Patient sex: M
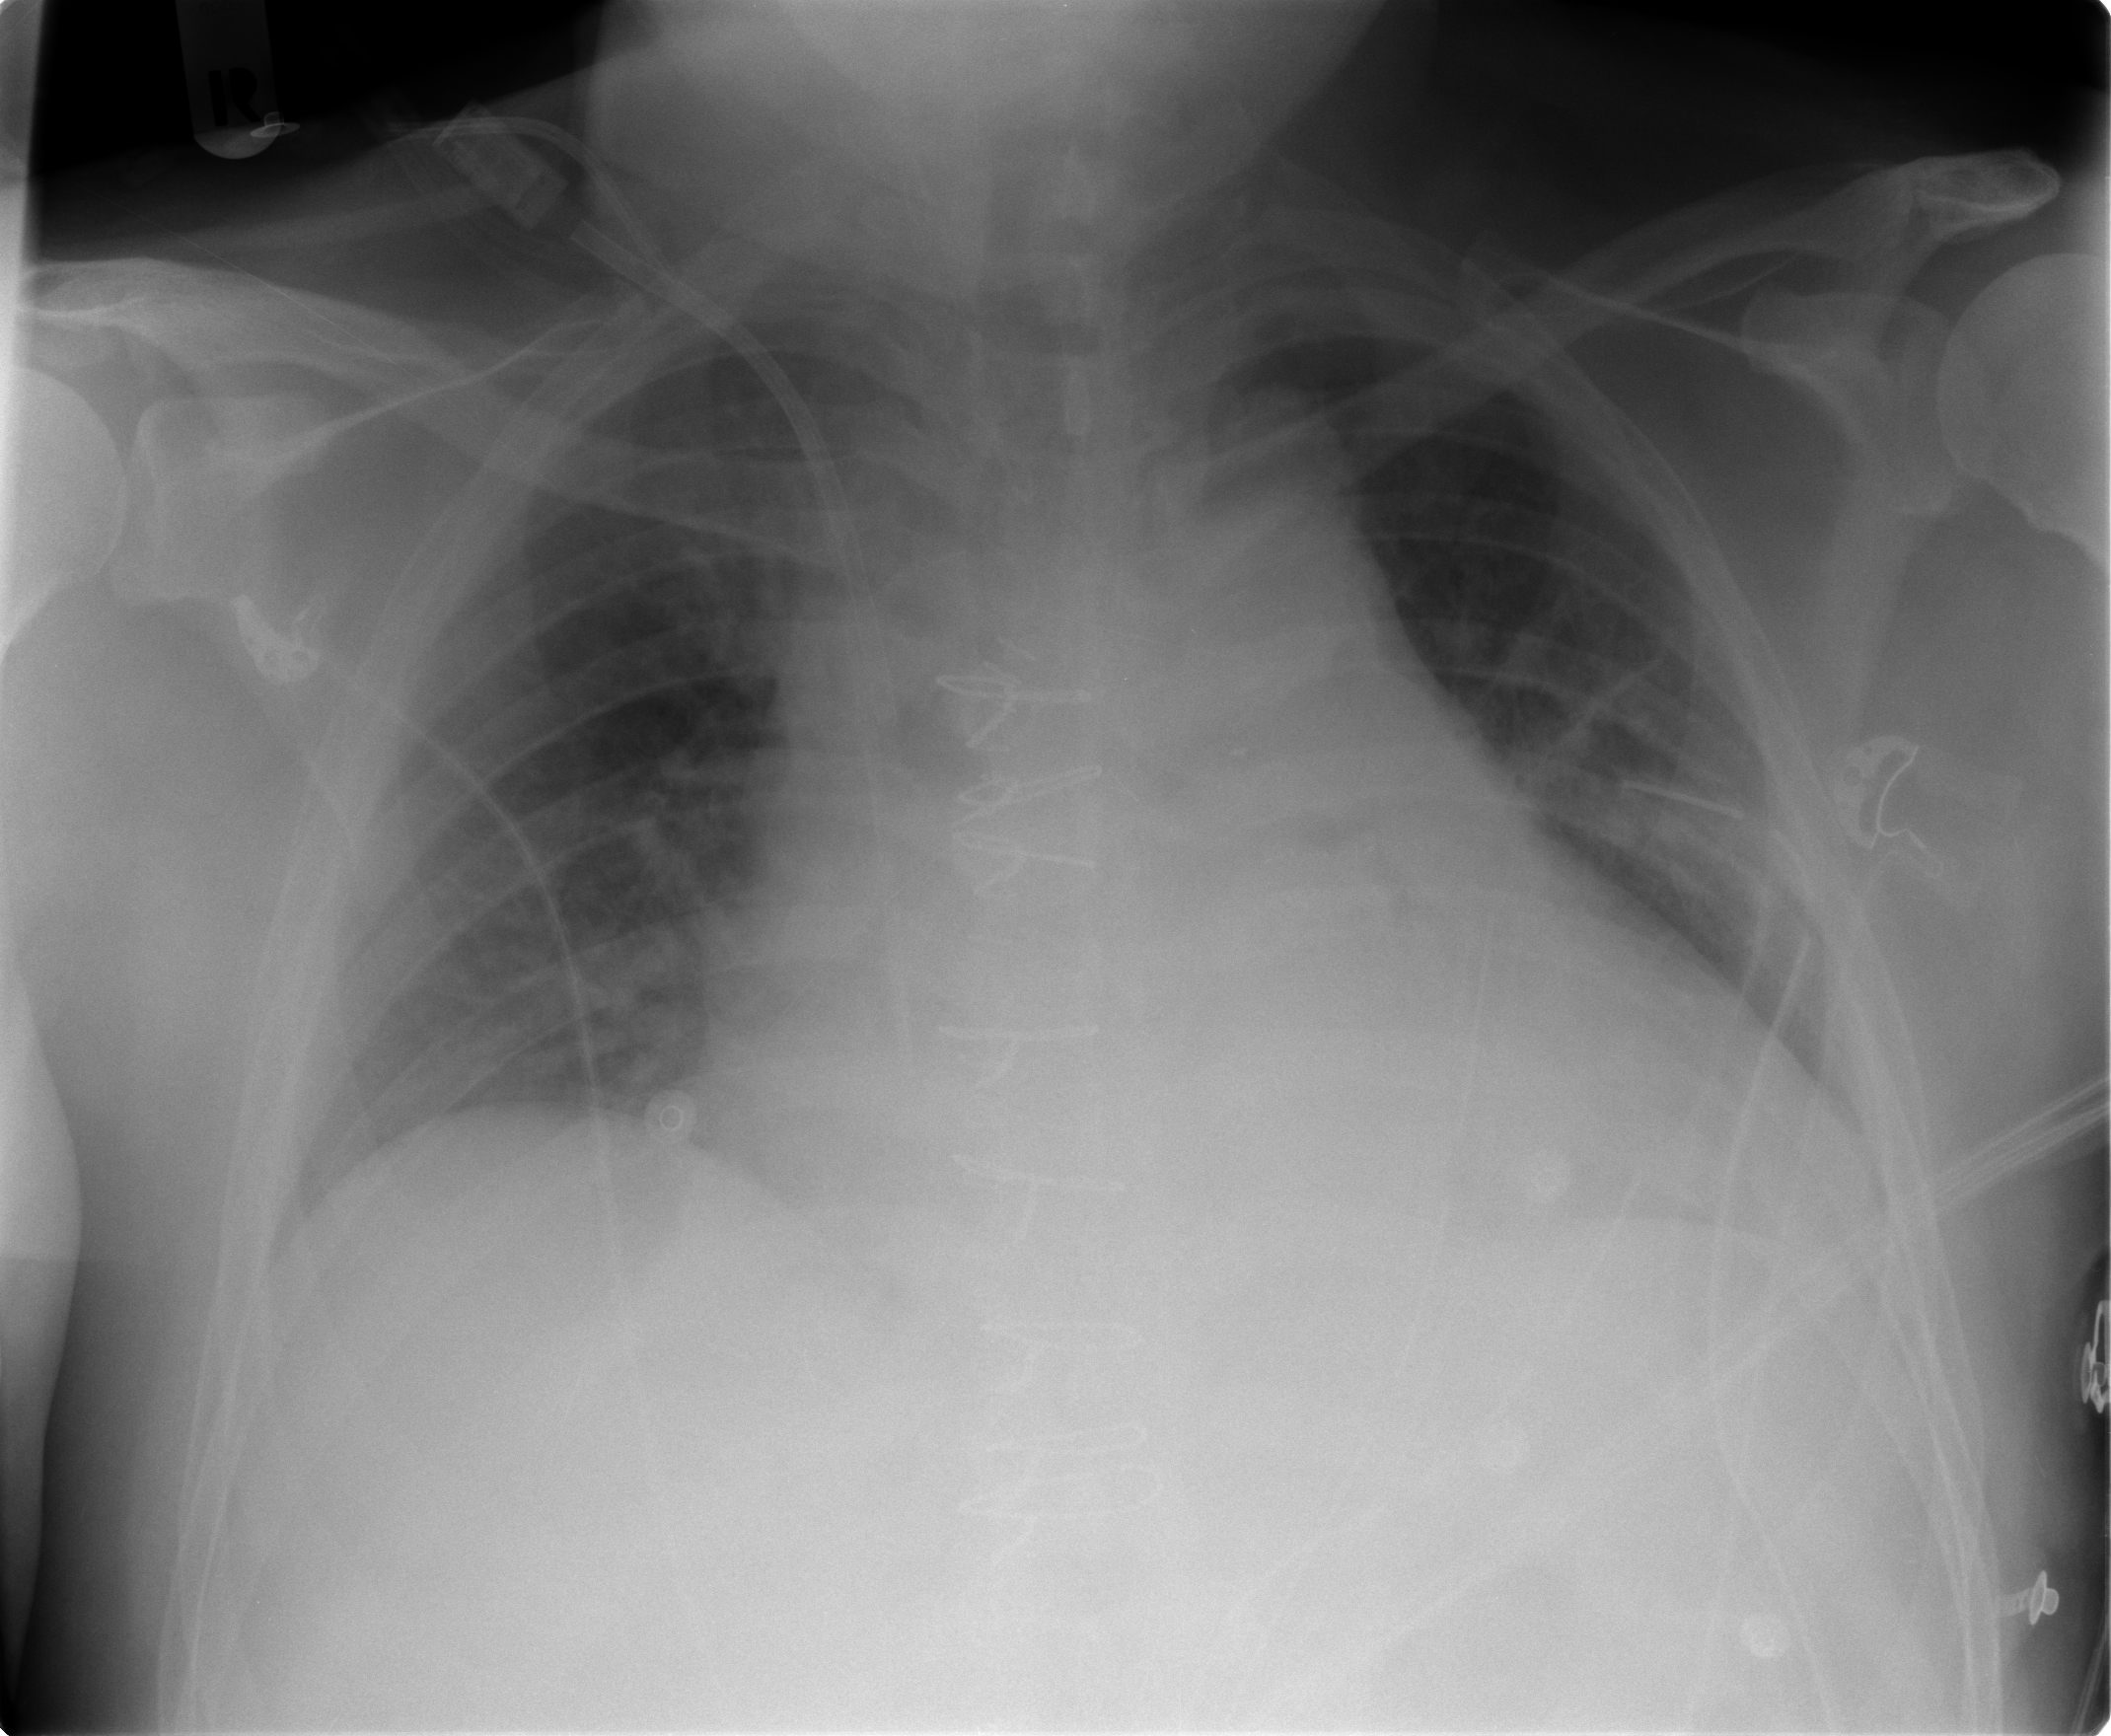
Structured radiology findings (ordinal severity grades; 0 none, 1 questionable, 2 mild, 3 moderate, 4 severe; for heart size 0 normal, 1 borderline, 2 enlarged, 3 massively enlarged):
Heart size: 3
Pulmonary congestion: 0
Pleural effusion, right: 0
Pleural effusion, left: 0
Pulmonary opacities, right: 0
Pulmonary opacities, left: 0
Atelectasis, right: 0
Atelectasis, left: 2